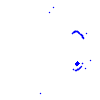
Particle: kaon